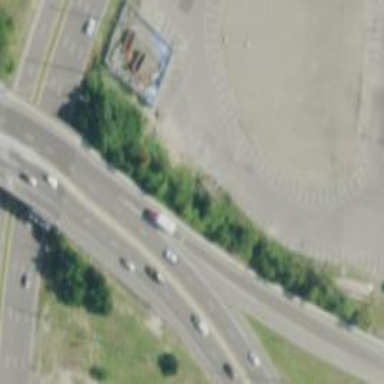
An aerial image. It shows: Trunk link highway with asphalt surface.